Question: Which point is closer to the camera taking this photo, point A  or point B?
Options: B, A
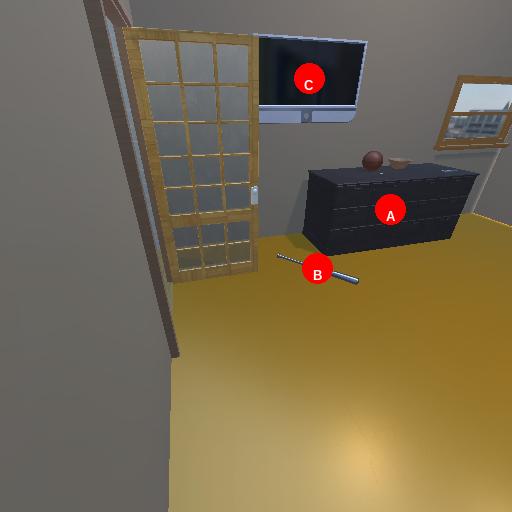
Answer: B